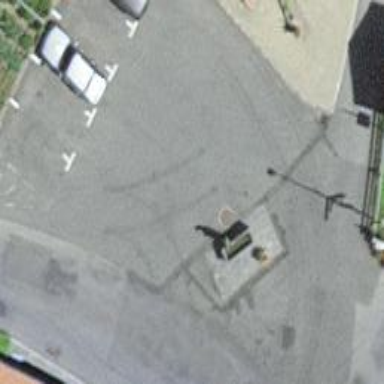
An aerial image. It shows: Decorative fountain.